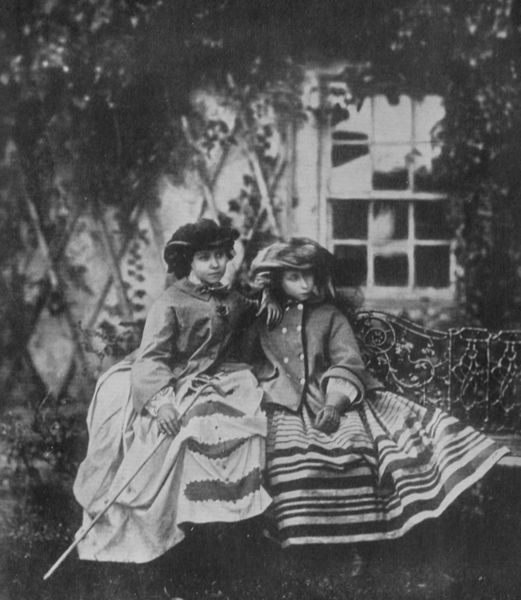
Titel: Die Thronfolgerin mit der Prinzessin Alice
Künstler: Roger Fenton
Standort: Bath
Institution: The Royal Photographic Society
Schlagwörter: hand, schatten, weiß, frauen, menschen, mädchen, sitzen, fenster, finger, frau, glas, grau, handschuh, handschuhe, hintergrund, hut, hüte, kleid, kleider, licht, schwarz, blick, gebäude, gras, haus, rosen, mode, ornament, rock, gesichter, jacke, wand, gesicht, kleidung, rahmen, bildnis, hände, portrait, porträt, rückenlehne, spiegelung, gitter, mantel, sitzend, kind, pflanzen, england, kinder, stock, garten, ranken, zwei, röcke, stab, sprossenfenster, monochrom, herbst, amerika, bank, zwei frauen, verzierung, gestreift, streifen, knöpfe, unscharf, foto, fotografie, fensterrahmen, hauswand, schwarz weiss, jacken, mäntel, spazierstock, posieren, stiefel, photo, verziert, efeu, knopfreihe, rabatte, kletterpflanze, viktorianisch, planzen, adlige, alice, spalier, aufnahme, laube, reifrock, victoria, photografie, schmiedeeisern, queen, schwarzwald, gerte, ringel, album, prinzessinnen, reitstock, rankgitter, vigniettierung, behindert, schwarzwaldtracht, hanfstängel